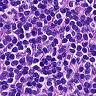
Metastatic tissue present: no